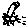
Label: sun